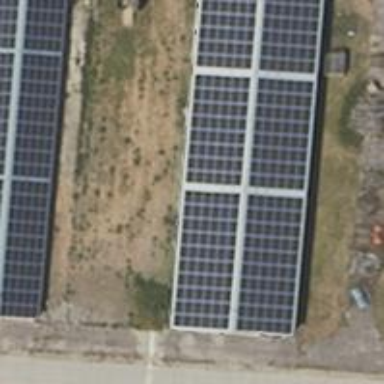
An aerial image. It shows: Small solar photovoltaic panel used as generator to produce electricity.